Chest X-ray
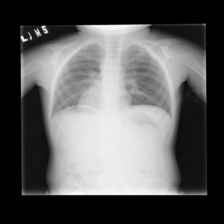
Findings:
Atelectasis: negative
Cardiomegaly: negative
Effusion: negative
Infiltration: negative
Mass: negative
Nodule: negative
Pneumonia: negative
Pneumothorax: negative
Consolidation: negative
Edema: negative
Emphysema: negative
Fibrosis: negative
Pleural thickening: negative
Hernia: negative